Interaction volume radius: 10 \u00c5
Interaction volume height: 20 \u00c5
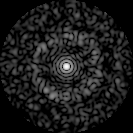
Disorder parameter: 0.8623